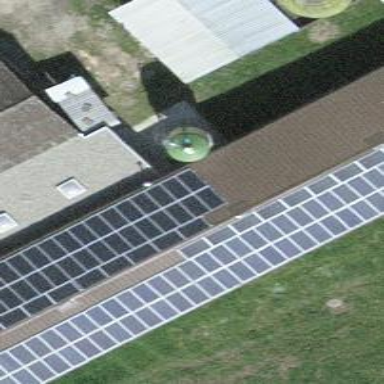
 consisting of solar photovoltaic panels."